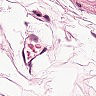
Metastatic tissue present: no